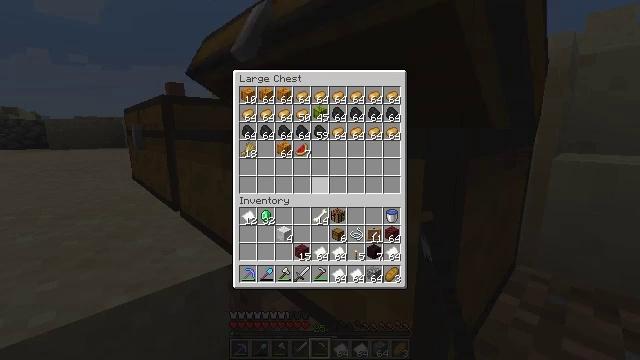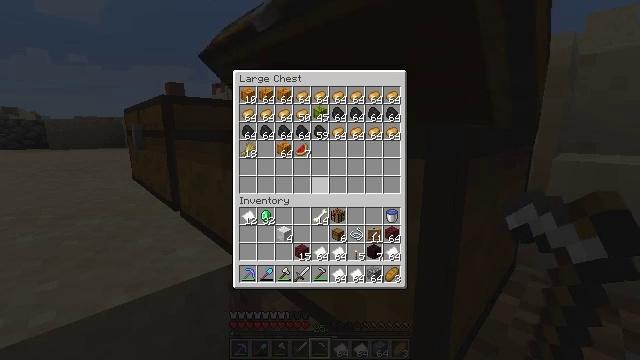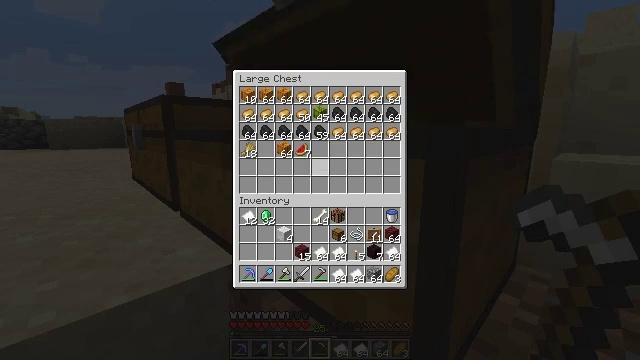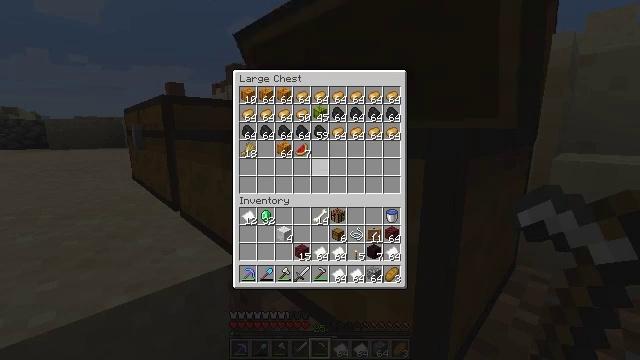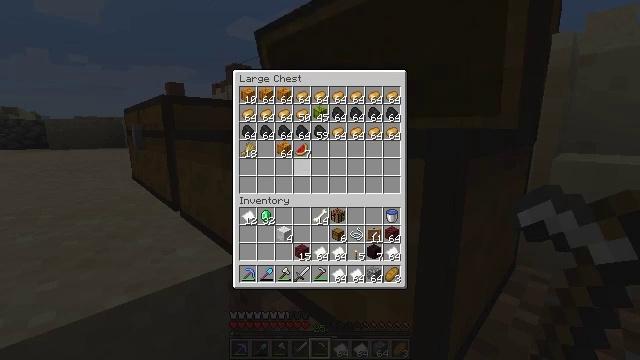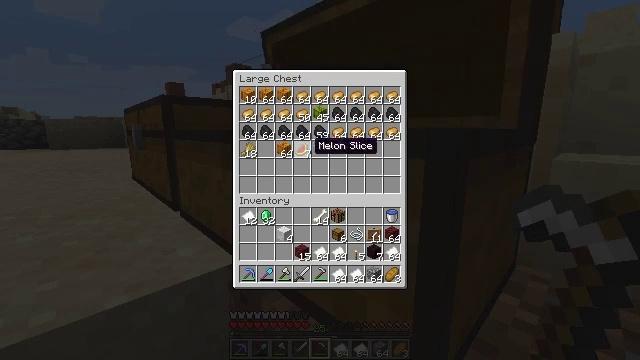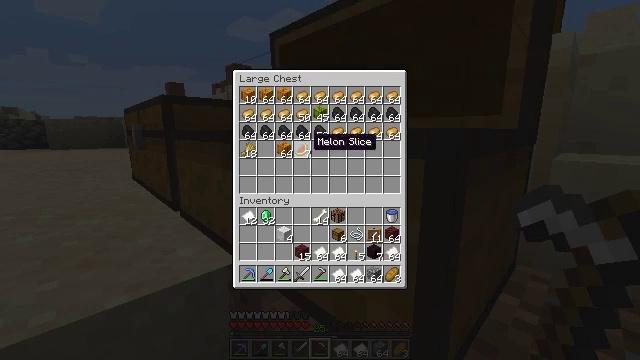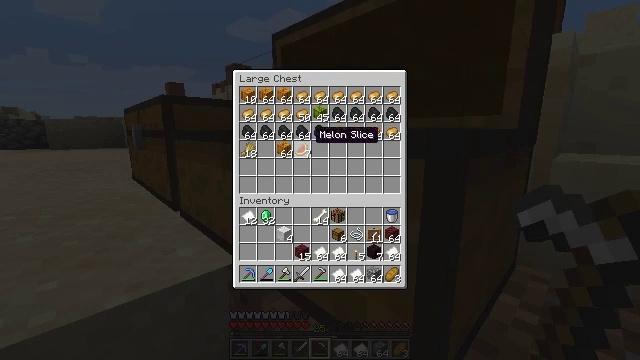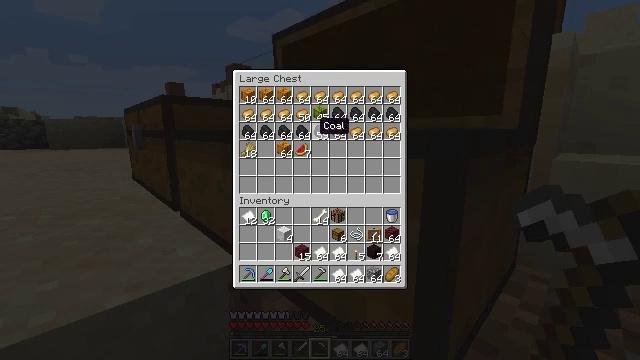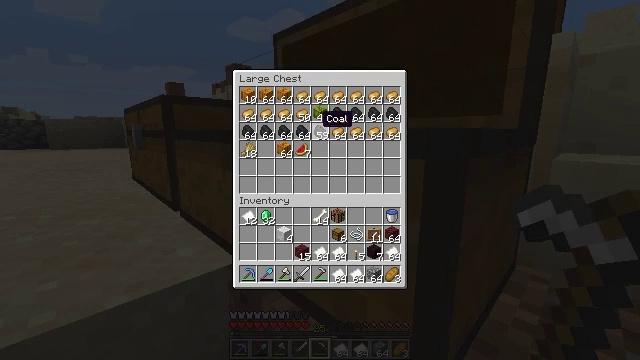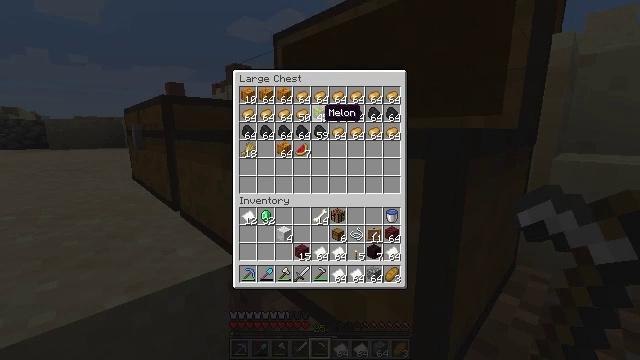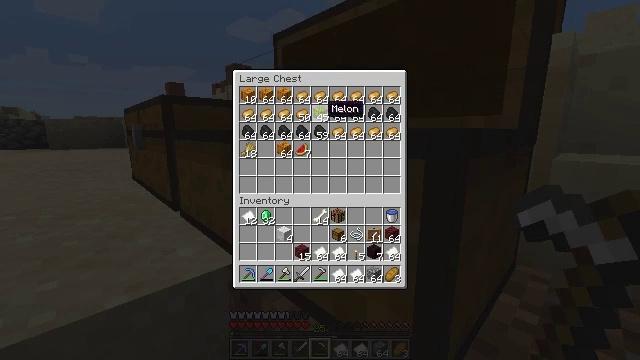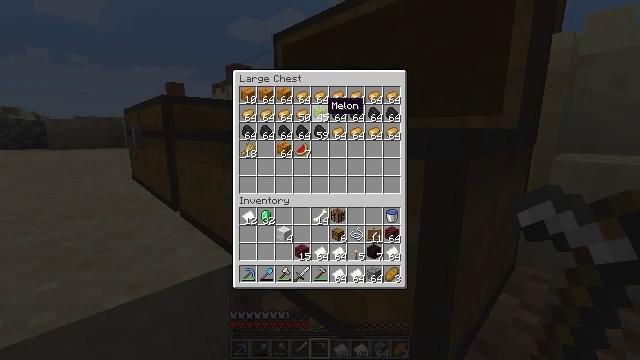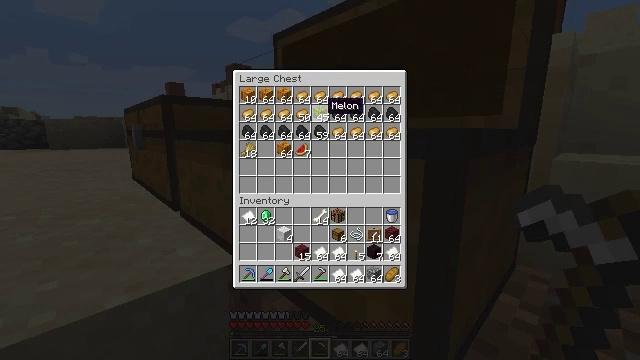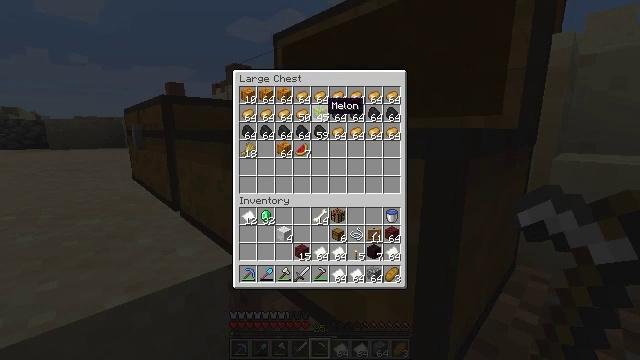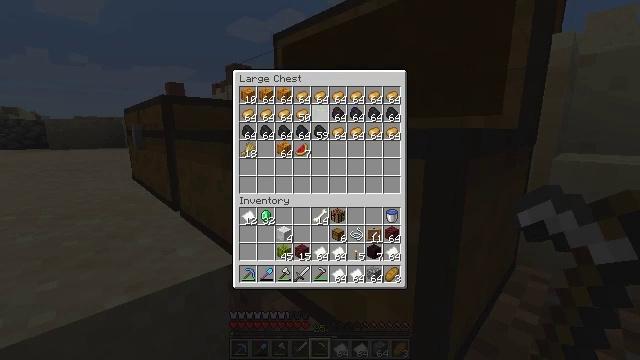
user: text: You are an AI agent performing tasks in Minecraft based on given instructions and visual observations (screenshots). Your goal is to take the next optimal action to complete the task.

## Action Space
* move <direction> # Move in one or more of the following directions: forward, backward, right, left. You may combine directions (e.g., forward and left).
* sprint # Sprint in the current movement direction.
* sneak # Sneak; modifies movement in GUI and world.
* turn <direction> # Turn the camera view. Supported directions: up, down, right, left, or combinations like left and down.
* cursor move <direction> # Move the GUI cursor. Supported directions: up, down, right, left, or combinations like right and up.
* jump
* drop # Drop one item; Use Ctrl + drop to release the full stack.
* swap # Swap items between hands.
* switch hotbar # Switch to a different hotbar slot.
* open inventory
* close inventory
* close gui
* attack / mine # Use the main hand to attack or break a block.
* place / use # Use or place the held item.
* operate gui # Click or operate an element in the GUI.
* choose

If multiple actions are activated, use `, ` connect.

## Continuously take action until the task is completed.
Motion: motion action
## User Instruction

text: Drop an iron hoe.
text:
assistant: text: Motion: no_op
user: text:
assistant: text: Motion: no_op
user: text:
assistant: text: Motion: cursor move up
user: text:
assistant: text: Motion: cursor move up
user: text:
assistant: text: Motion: no_op
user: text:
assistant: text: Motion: sneak
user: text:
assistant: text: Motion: sneak, cursor move up
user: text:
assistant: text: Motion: sneak, cursor move up
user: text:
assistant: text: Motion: sneak
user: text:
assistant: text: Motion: sneak
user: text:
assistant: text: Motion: sneak
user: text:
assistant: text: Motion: sneak
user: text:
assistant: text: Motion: sneak
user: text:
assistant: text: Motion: sneak
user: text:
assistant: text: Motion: sneak, choose
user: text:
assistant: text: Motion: sneak, choose
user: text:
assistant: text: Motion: sneak
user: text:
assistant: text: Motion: sneak, cursor move left
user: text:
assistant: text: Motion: sneak, cursor move left
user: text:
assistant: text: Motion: sneak
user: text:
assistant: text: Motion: sneak
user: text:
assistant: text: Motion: sneak
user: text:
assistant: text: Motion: sneak
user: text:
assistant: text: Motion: sneak, choose
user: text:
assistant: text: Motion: sneak, choose
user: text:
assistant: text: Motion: sneak, choose
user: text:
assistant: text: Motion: sneak
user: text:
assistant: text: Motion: sneak, cursor move left
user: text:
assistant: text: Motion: sneak, cursor move left
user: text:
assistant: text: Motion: sneak